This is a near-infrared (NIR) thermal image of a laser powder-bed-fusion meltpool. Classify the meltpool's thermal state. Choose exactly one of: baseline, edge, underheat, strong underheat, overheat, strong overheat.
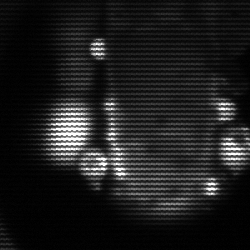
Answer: strong underheat